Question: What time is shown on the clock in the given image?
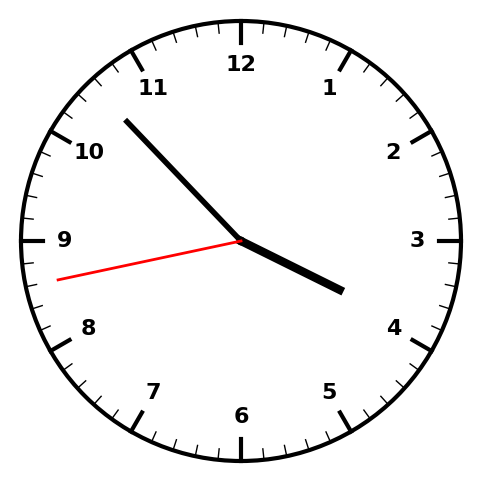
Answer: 03:52:43